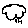
Label: cloud